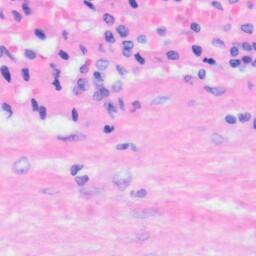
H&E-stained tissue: Liver